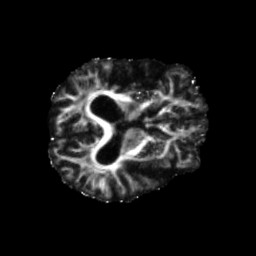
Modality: FA
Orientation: axial
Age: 71
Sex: male
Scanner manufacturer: siemens
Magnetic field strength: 3 T
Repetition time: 5.47 s
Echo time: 0.0854 s